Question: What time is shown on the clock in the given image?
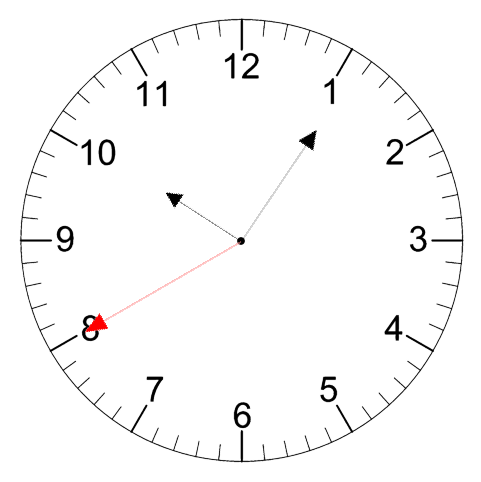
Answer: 10:05:40